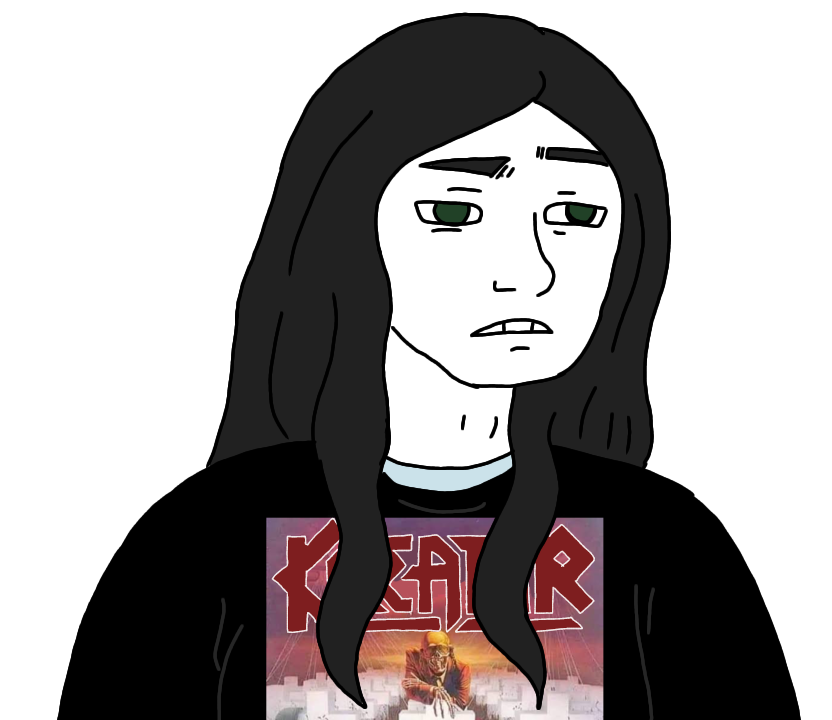
Label: 5_Twinkjak